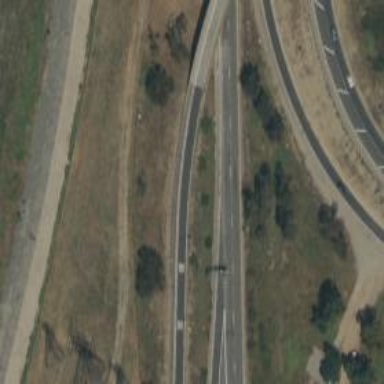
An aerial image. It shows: Motorway junction.